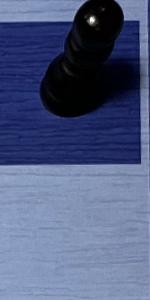
Label: Empty